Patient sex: F
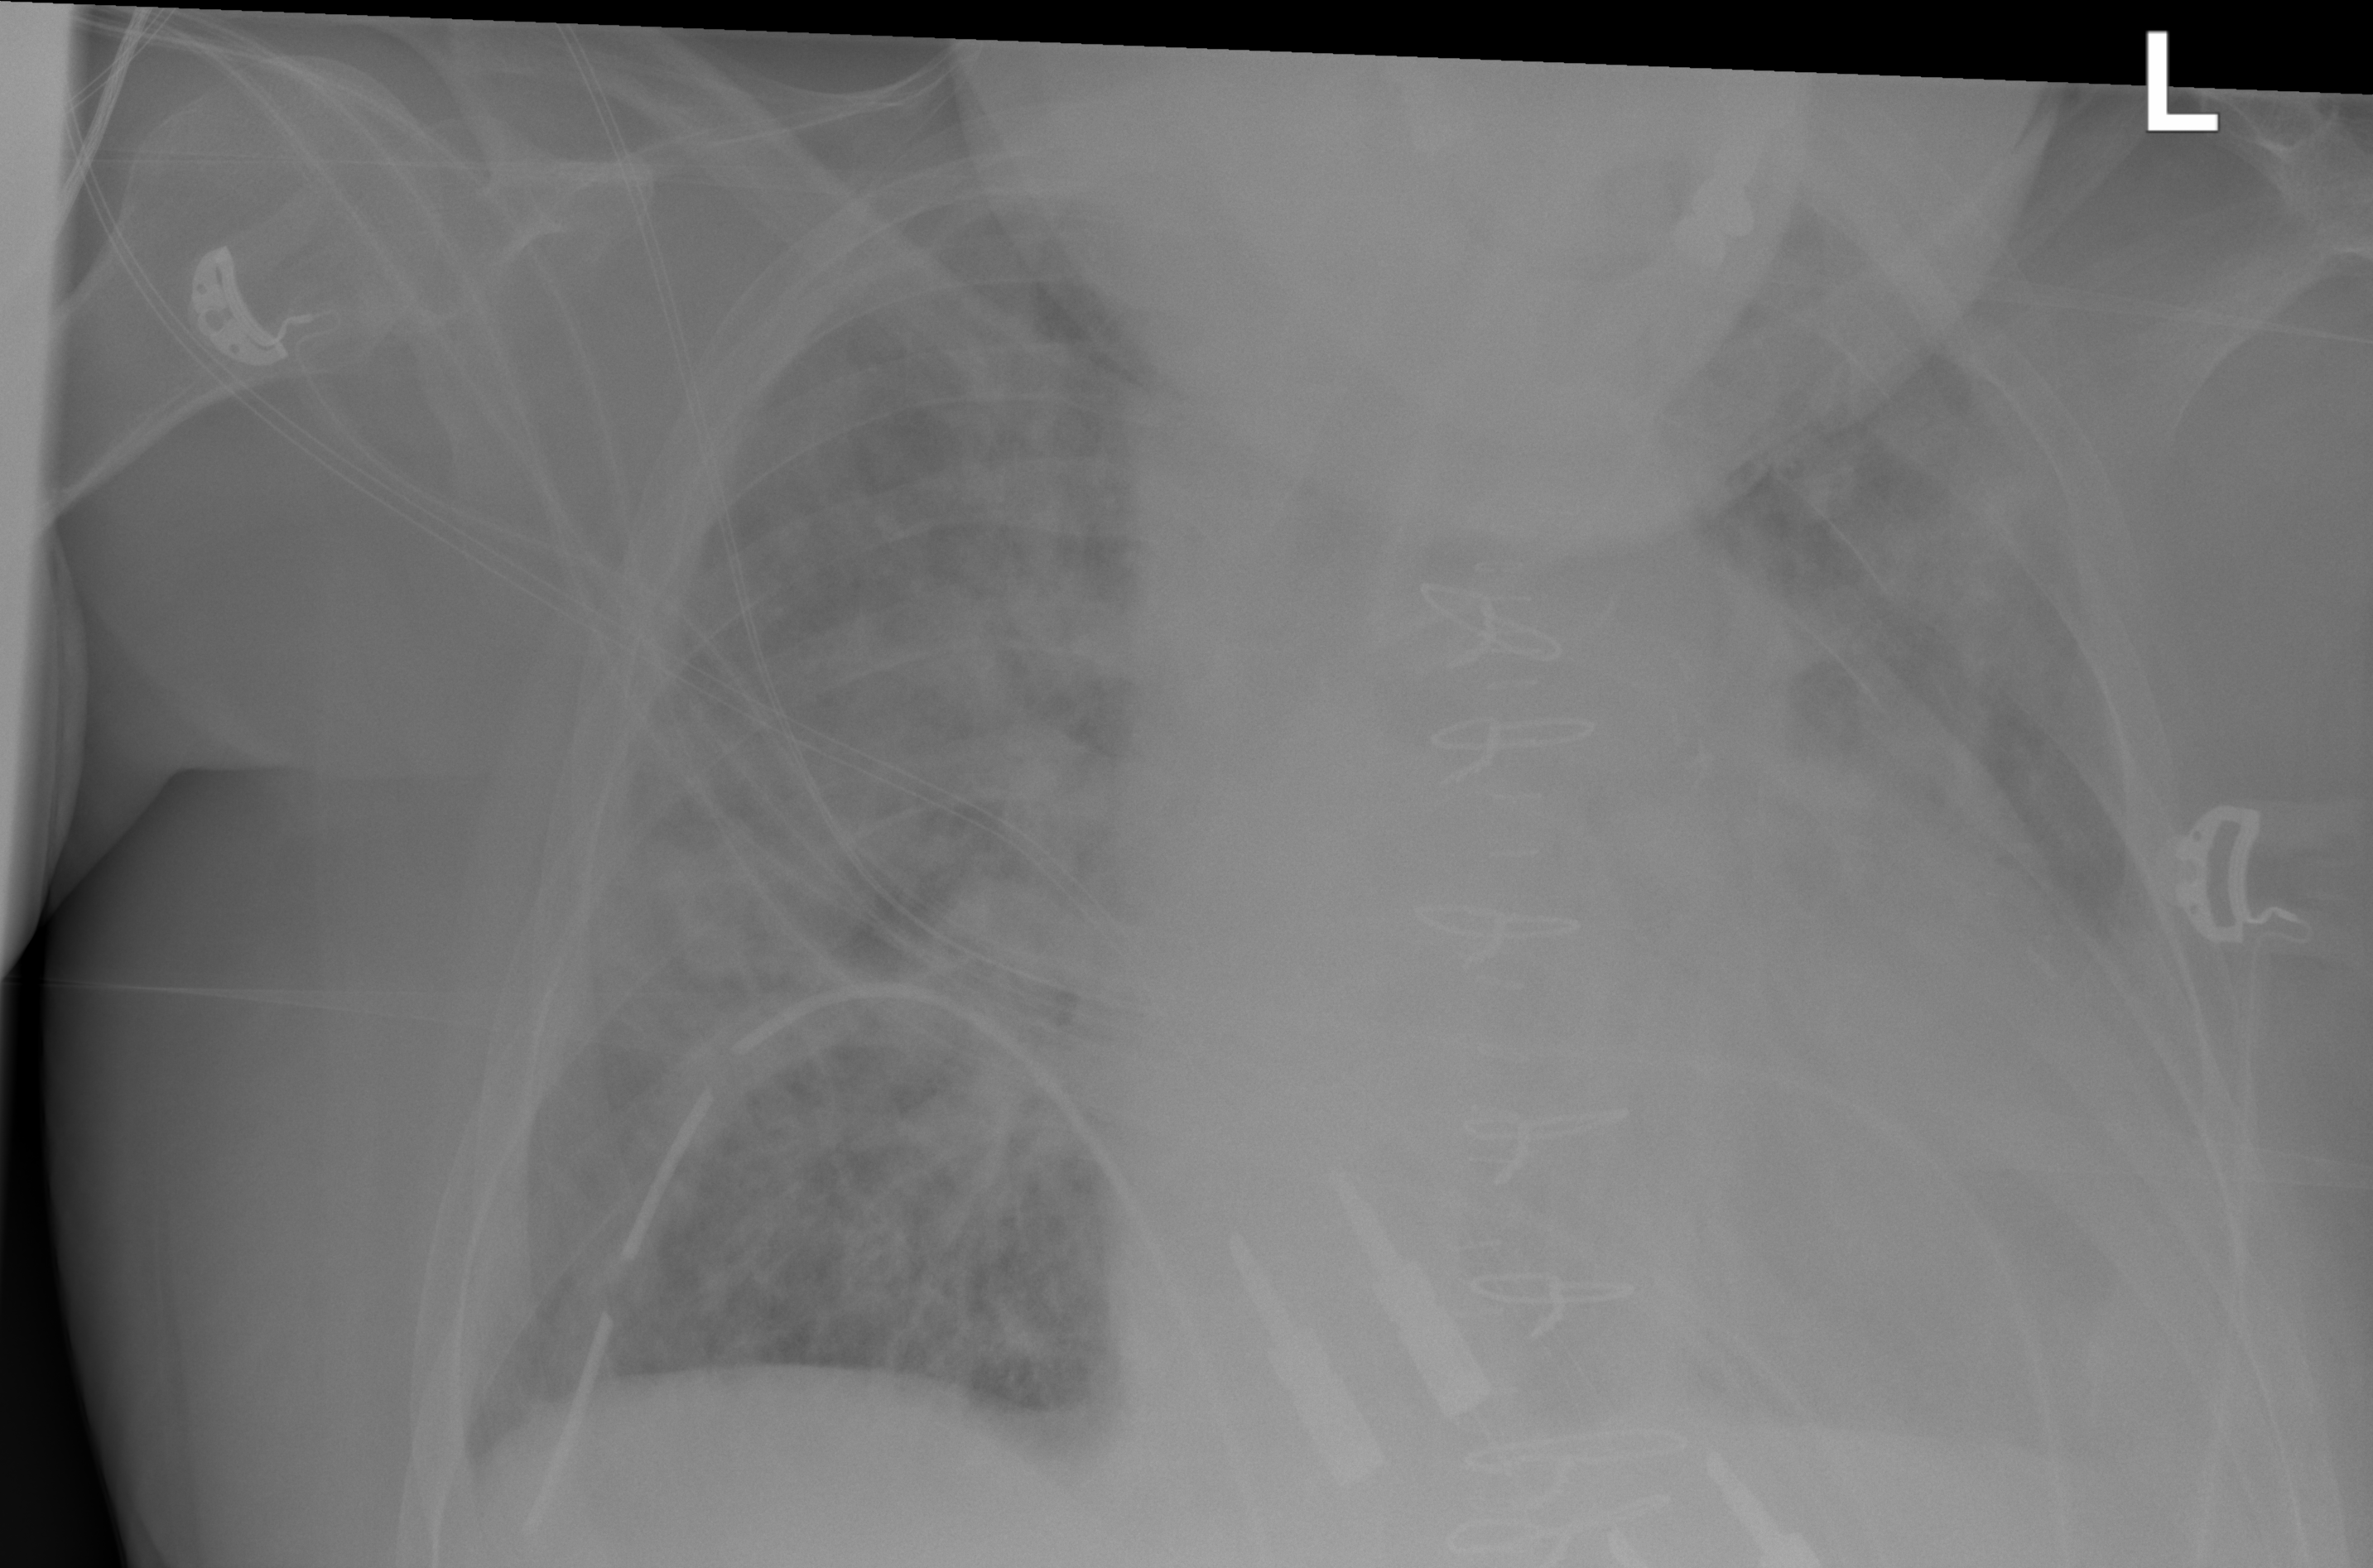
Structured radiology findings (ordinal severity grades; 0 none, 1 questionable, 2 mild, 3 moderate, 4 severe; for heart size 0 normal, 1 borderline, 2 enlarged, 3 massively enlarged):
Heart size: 3
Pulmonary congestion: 3
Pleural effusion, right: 0
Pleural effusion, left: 2
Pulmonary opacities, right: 2
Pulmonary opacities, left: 2
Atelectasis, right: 0
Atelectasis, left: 3